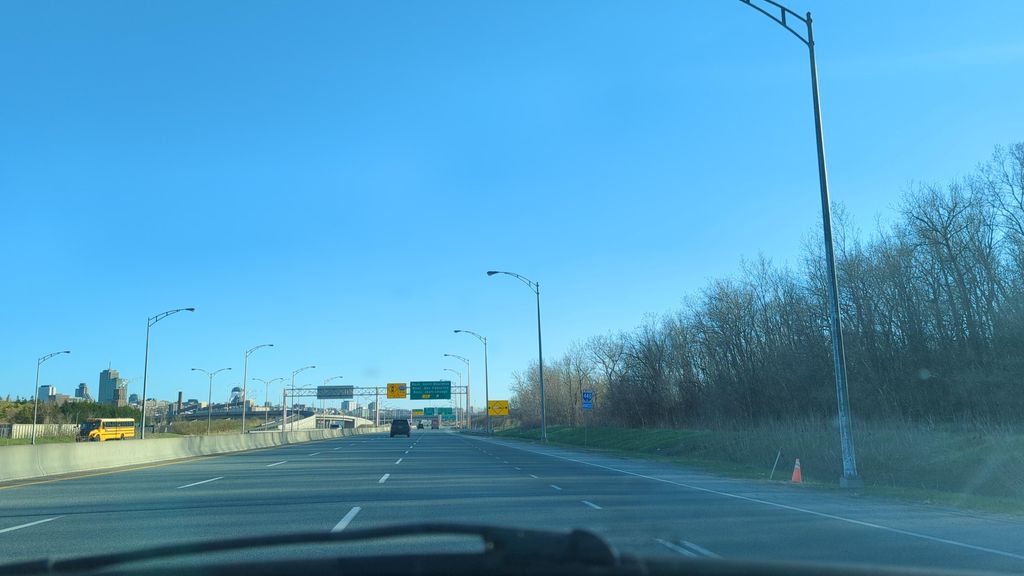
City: quebec_city